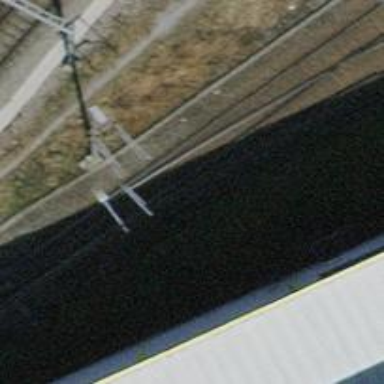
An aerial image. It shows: Railway switch.